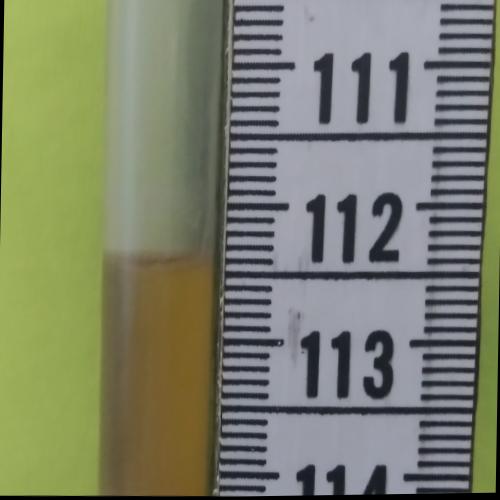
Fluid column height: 112.4 cm